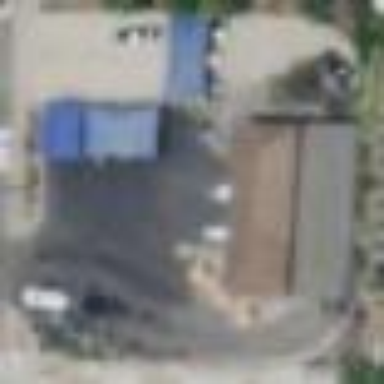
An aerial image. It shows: Car wash facility.